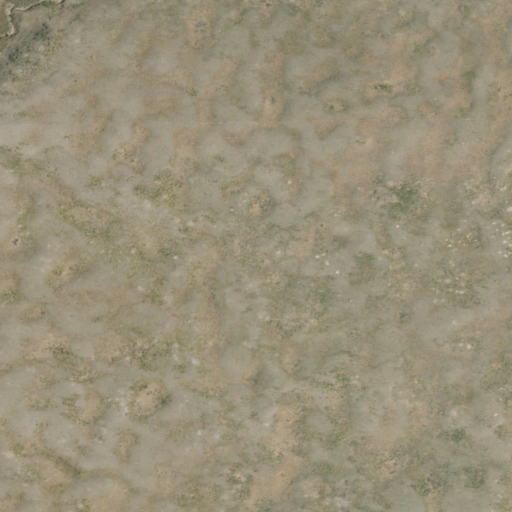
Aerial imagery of plain(s) in Colorado named Cochetopa Park containing only shrub